Interaction volume radius: 5 \u00c5
Interaction volume height: 20 \u00c5
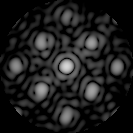
Disorder parameter: 0.2366